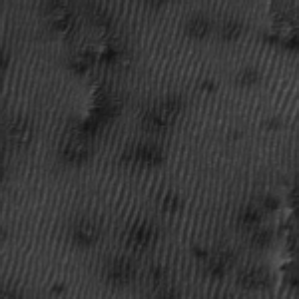
Label: frost